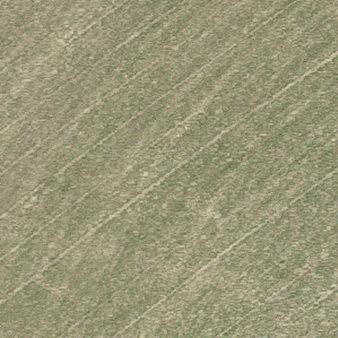
Label: other